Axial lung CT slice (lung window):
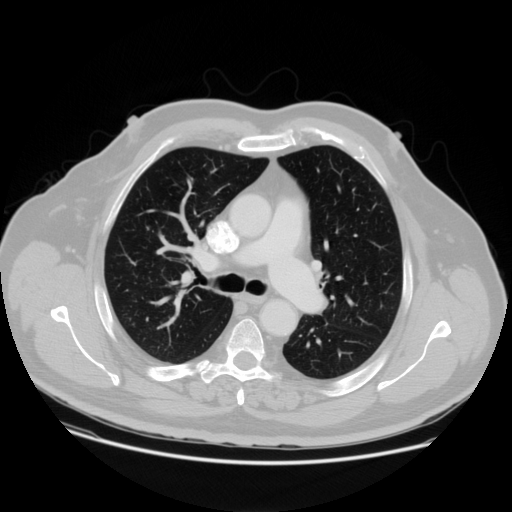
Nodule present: no